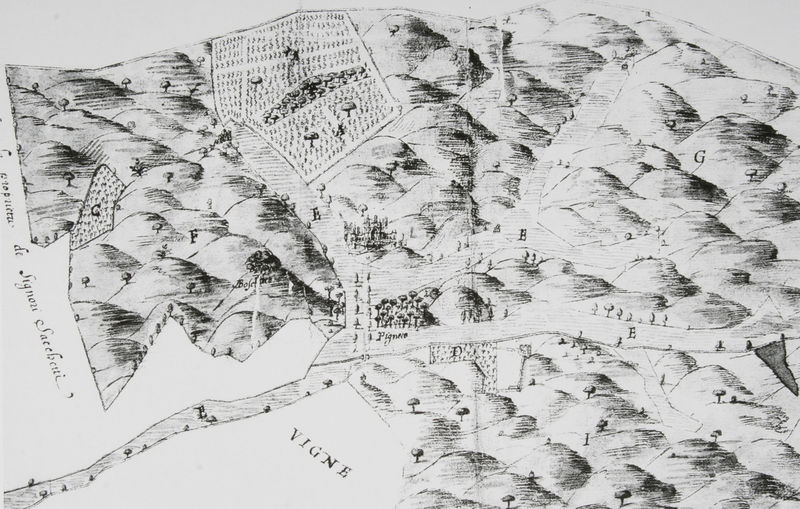
Titel: Karte der Umgebung um die Villa del Pigneto, Rom
Künstler: Orazio Cordiale
Standort: Rom
Institution: Archivio di Stato
Schlagwörter: baum, berg, schatten, bäume, fluss, landschaft, stadt, ausschnitt, frankreich, grau, schwarz, skizze, strasse, weiss, zeichnung, haus, park, weg, wiese, feld, felder, häuser, hügel, wege, wald, schrift, acker, berge, dorf, schattierung, vogelperspektive, französisch, detail, wälder, schwarz-weiss, stich, blanc, noir, text, buchstaben, bleistift, rom, karte, strecke, strassen, plantage, plan, landkarte, grass, städte, städtchen, gravure, bepflanzung, arbre, foret, fleuve, nummer, montagnes, vogelschau, montagne, riviere, begrünung, campagne, champ, carte, vin, zeichung, dörfer, architecture, dessin, einteilung, kartographie, weinberge, baume, weingarten, arbres, moyen age, chemin, colline, crayon, vigne, cadastre, jardins, champs, route, noir blanc, verger, propriété, vignoble, hameau, plantation, collines, e, länderei, besitzung, agriculture, culture, relevé, cépage, dunes, routes, topographique, vignes, cartographie, chemins, terres, vogne, plaines